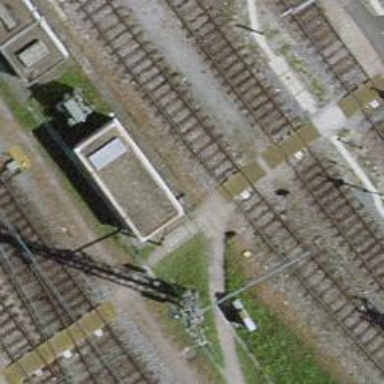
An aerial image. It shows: Crossing for the railway.